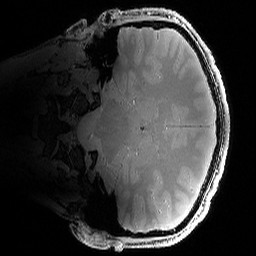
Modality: PDw
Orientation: coronal
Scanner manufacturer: siemens
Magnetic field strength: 6.98 T
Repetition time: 2.36 s
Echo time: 0.00274 s